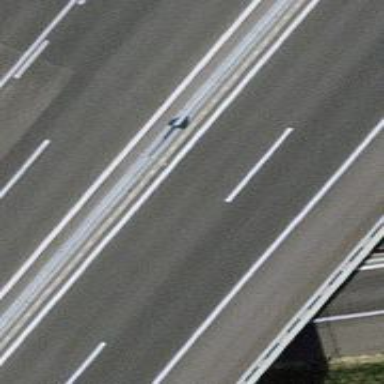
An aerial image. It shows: Guard rail as barrier.